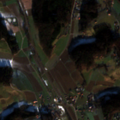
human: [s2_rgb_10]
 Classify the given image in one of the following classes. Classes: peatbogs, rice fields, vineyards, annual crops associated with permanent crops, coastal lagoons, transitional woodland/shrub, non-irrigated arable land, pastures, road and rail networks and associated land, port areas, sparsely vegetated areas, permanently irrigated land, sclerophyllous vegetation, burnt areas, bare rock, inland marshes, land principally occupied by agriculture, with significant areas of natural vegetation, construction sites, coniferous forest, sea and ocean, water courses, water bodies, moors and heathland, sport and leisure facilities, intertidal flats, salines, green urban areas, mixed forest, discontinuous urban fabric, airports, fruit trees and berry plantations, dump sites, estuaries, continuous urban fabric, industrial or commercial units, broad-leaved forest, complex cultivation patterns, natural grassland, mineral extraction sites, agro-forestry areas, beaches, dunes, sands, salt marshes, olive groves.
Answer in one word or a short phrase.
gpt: pastures, complex cultivation patterns, land principally occupied by agriculture, with significant areas of natural vegetation, broad-leaved forest, mixed forest